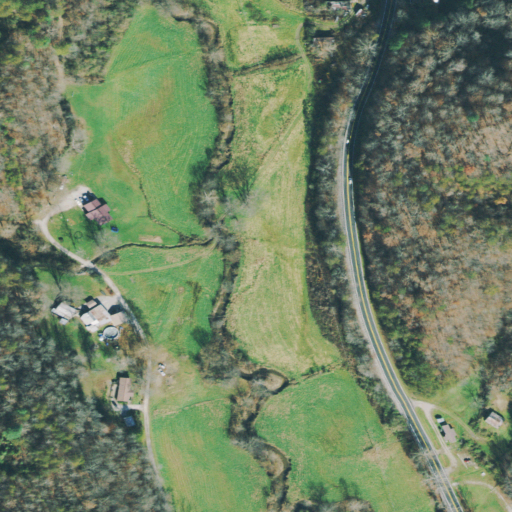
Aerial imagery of valley in Tennessee named Terry Hollow containing pasture, deciduous forest, low intensity development, open development, mixed forest, medium intensity development, and shrub